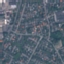
Land use / land cover class: Residential